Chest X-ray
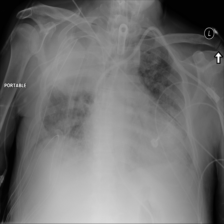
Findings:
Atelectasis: negative
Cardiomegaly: positive
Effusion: negative
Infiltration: positive
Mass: negative
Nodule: negative
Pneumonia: negative
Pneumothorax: negative
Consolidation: negative
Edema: negative
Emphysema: negative
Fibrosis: negative
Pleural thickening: negative
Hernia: negative